Interaction volume radius: 5 \u00c5
Interaction volume height: 10 \u00c5
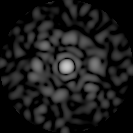
Disorder parameter: 0.8211